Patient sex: M
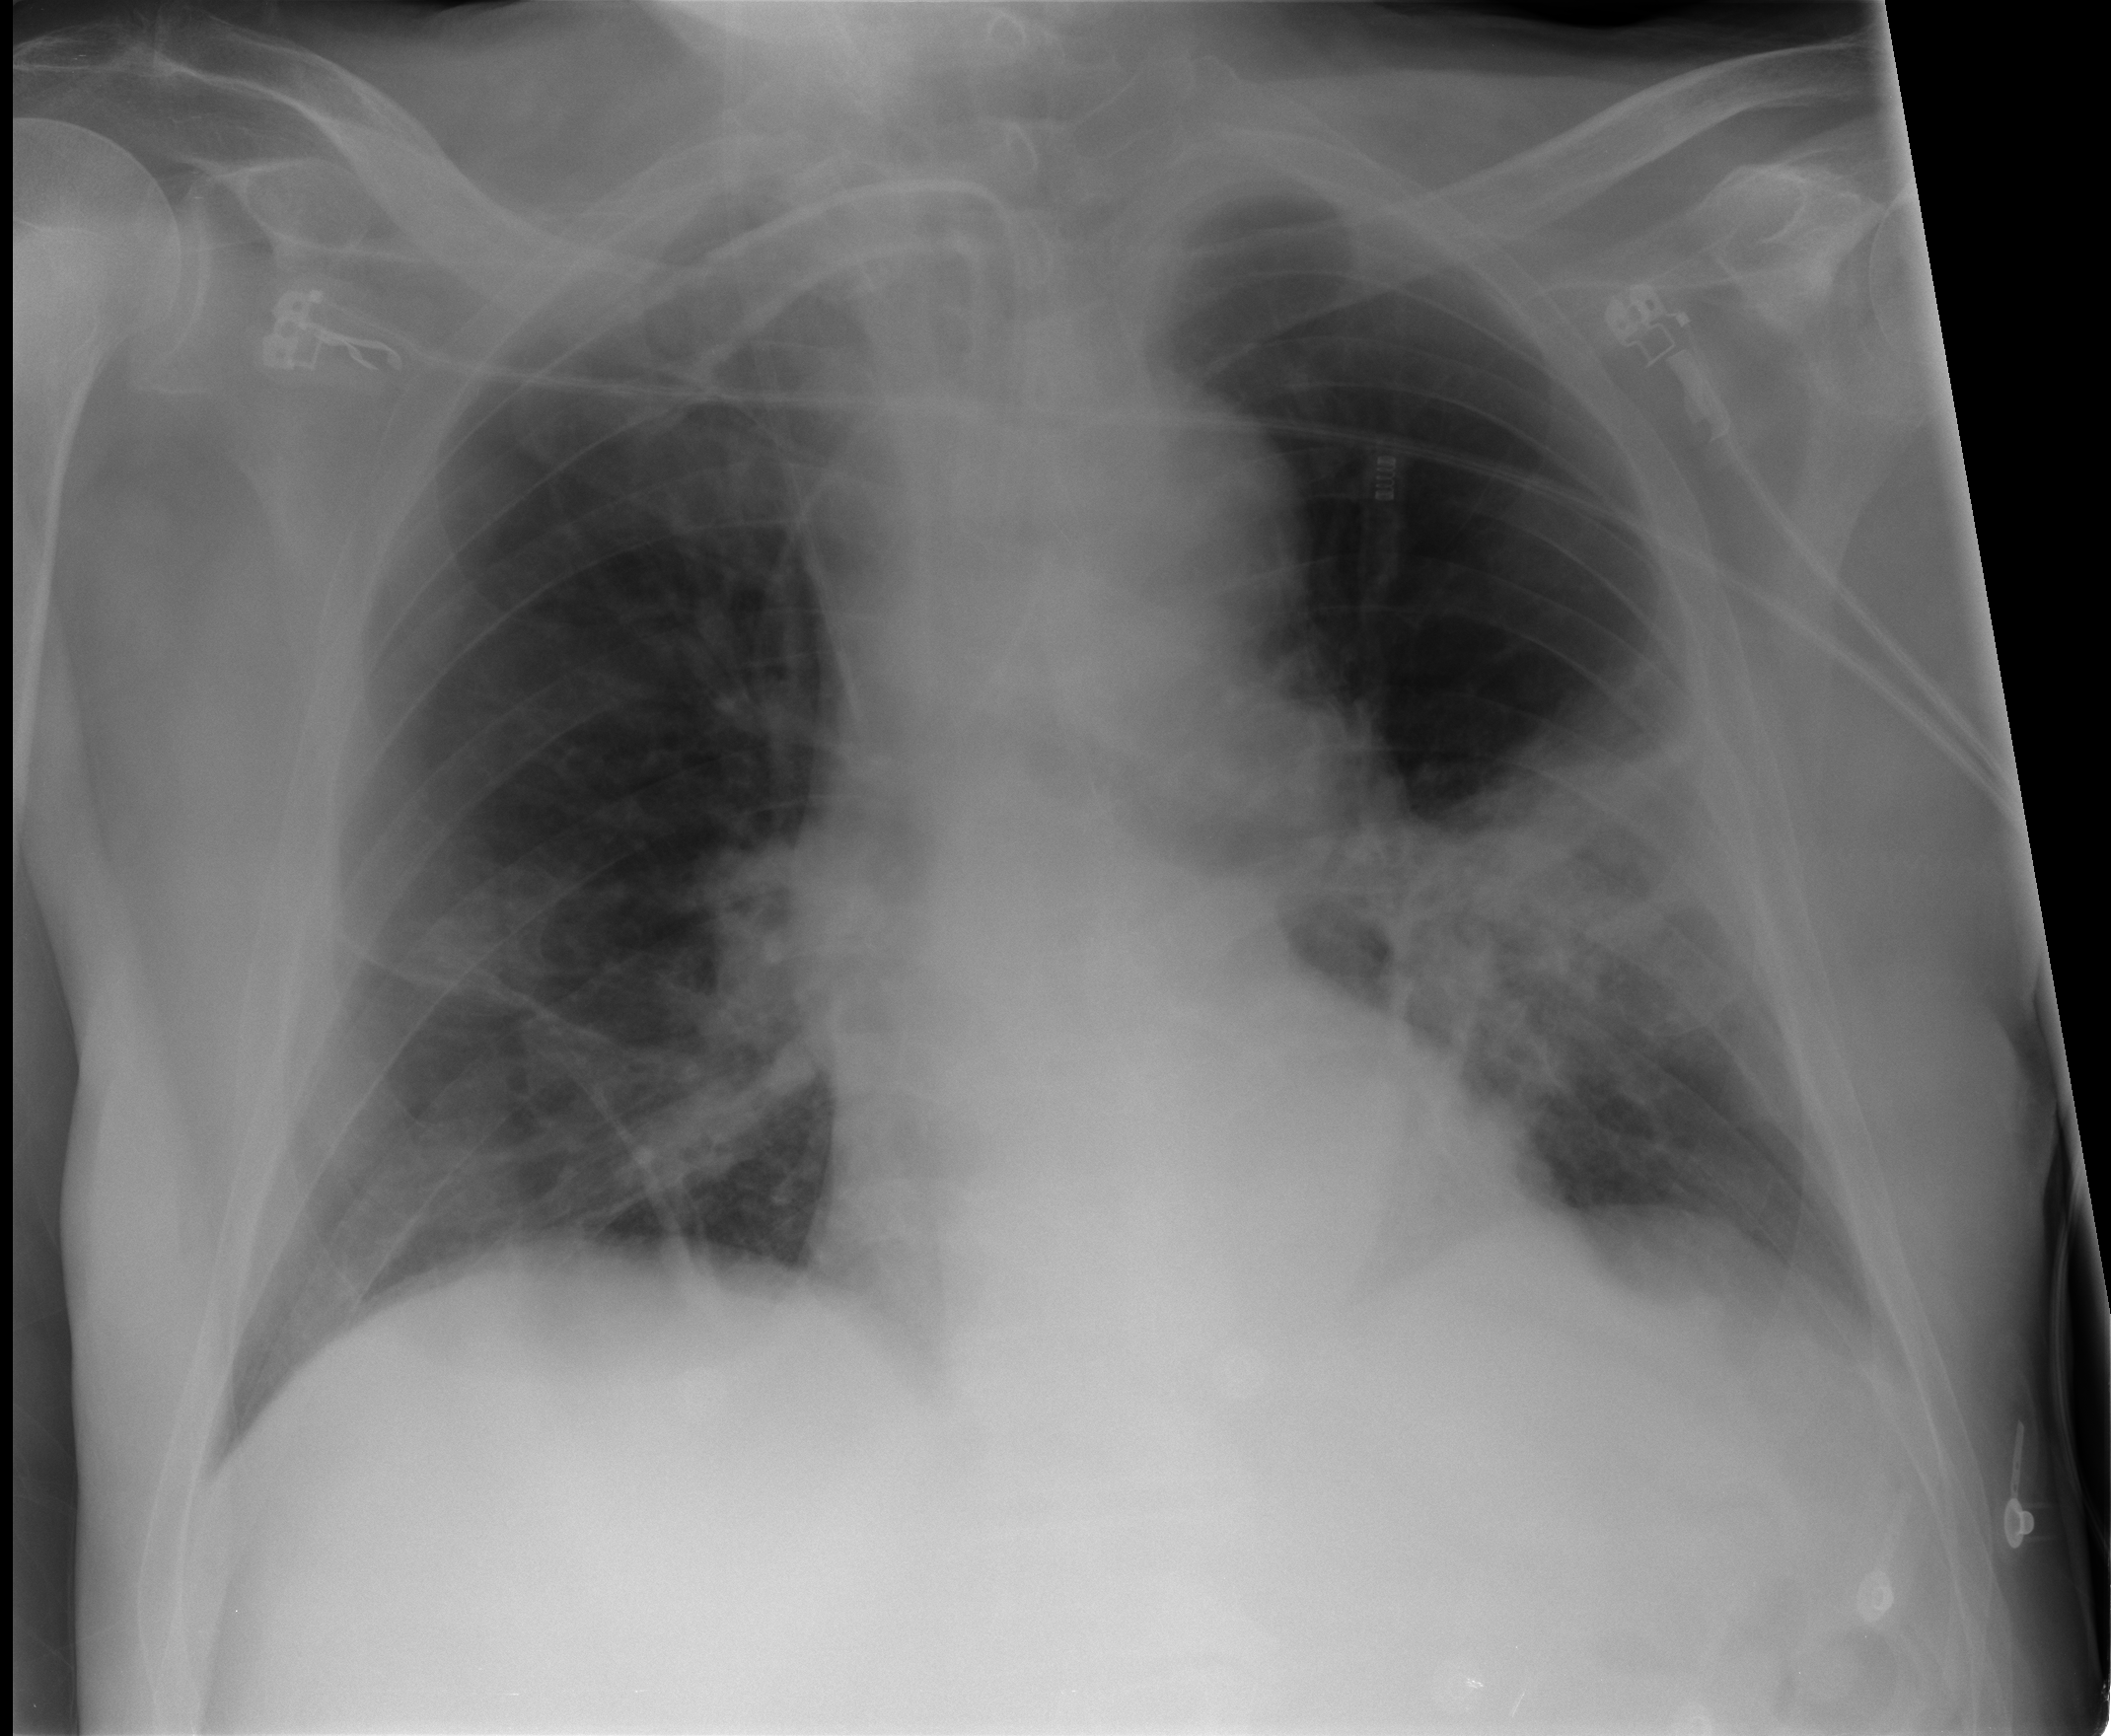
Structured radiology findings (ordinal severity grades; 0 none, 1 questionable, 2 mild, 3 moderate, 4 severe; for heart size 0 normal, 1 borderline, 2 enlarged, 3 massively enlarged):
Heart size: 0
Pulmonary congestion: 2
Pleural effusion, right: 0
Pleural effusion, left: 2
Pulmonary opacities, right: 2
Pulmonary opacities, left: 3
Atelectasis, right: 2
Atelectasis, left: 2